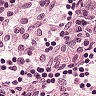
Metastatic tissue present: no